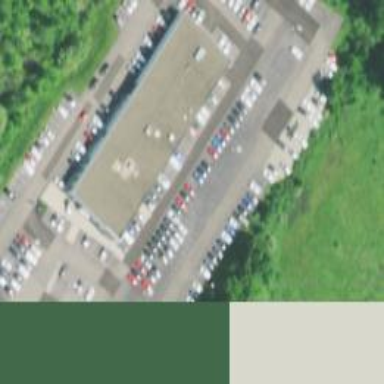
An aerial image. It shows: Retail area with car shop.